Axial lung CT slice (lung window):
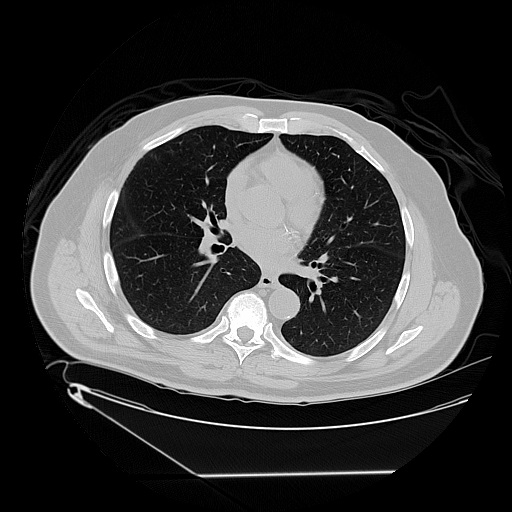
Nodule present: no